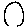
Label: circle